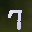
Label: 7